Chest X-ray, PA view. Patient: 71 years old, sex F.
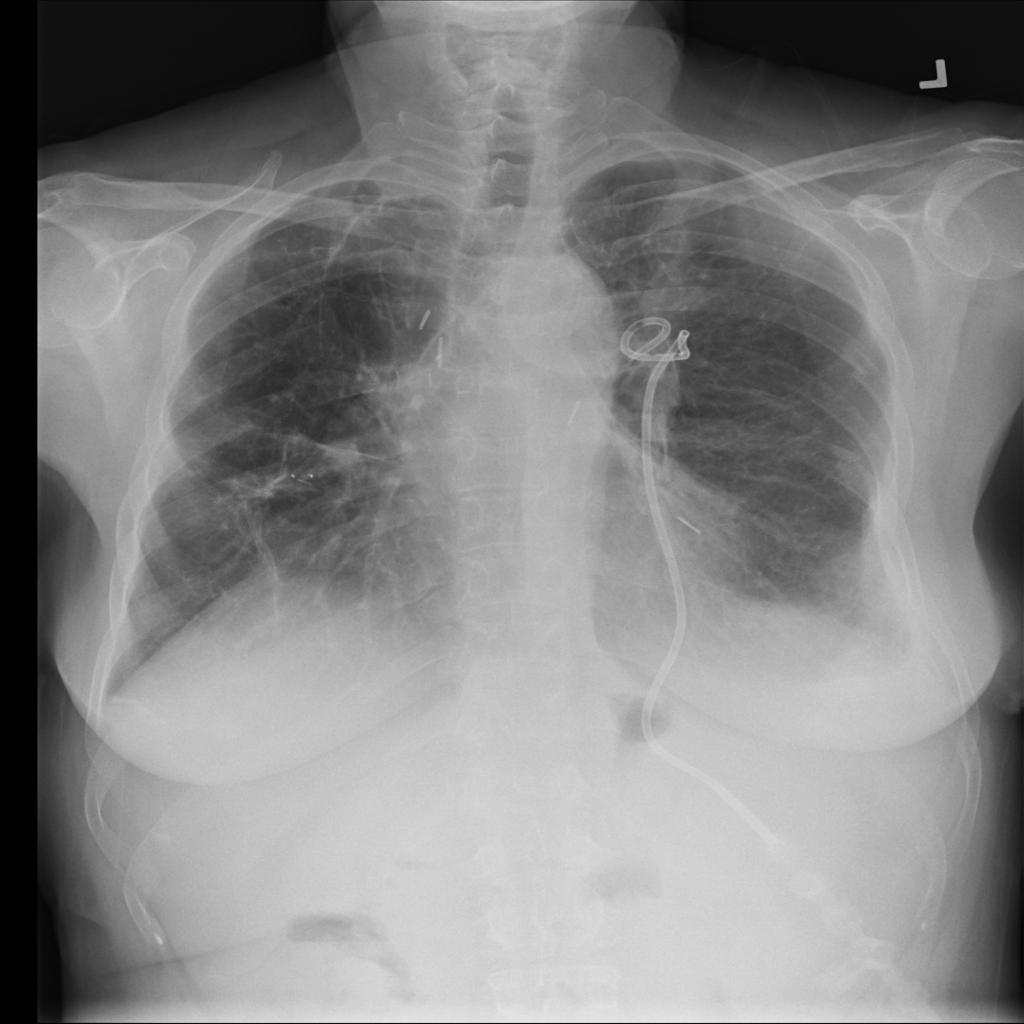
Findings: No Finding